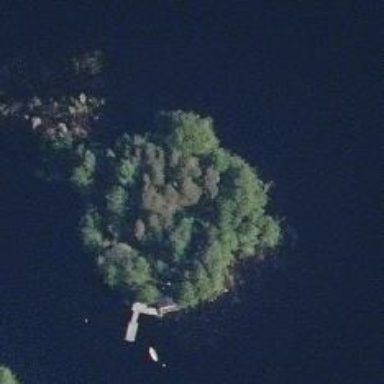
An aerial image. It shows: Islet surrounded by woodland.